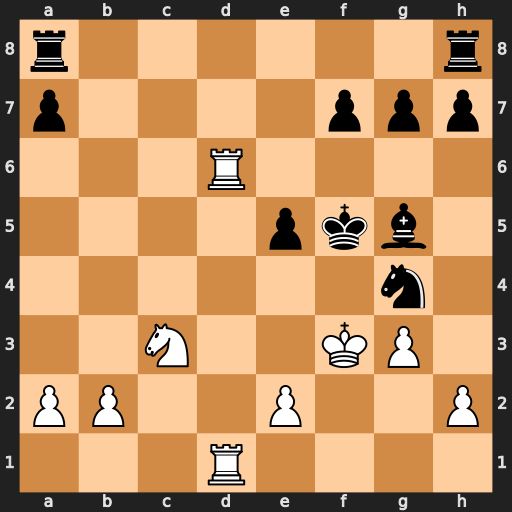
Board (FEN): r6r/p4ppp/3R4/4pkb1/6n1/2N2KP1/PP2P2P/3R4
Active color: w
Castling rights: -
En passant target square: -
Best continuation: e4#